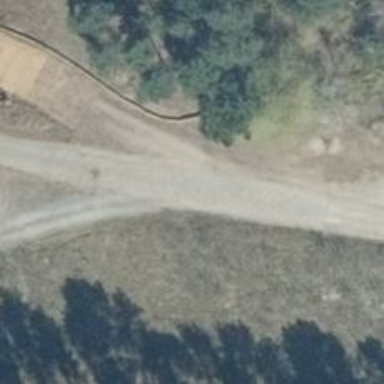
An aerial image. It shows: Unclassified road.